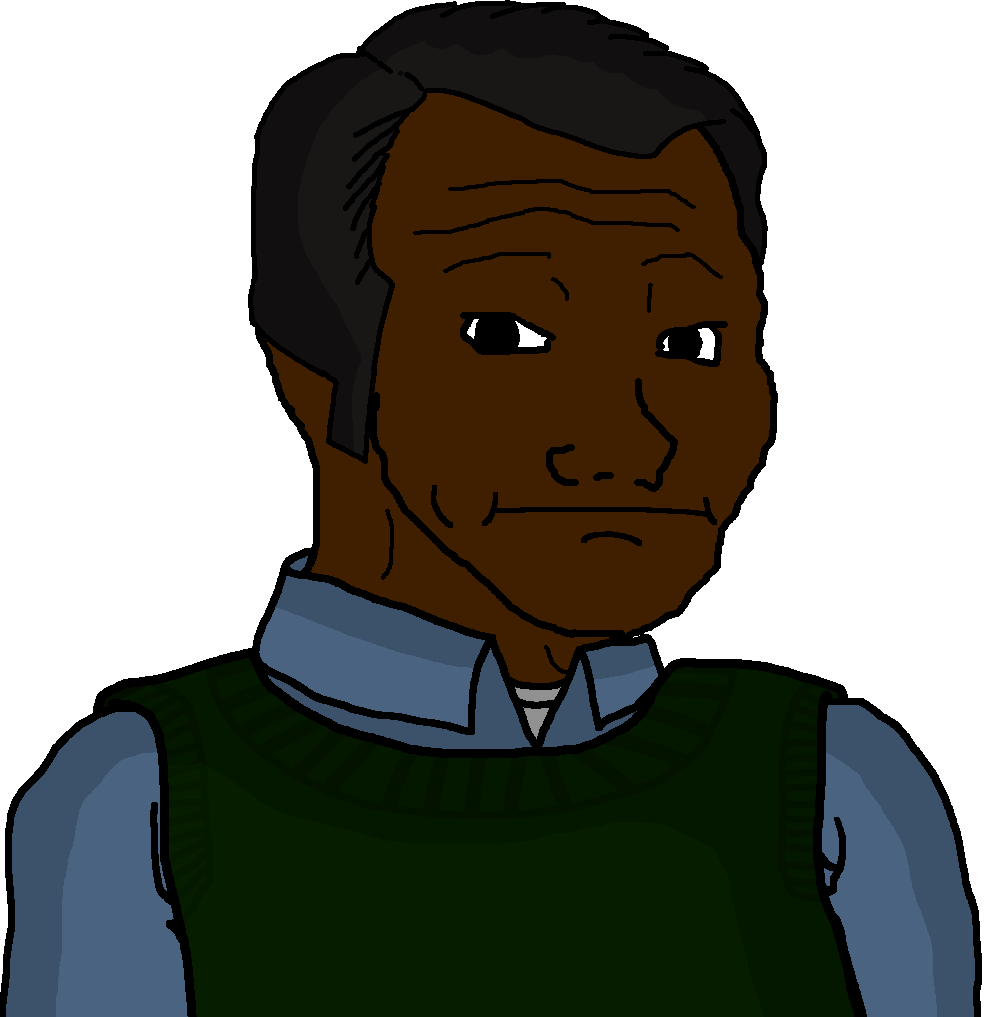
Label: 5_Blackjak